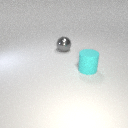
large cyan rubber cylinder to the right of large gray metal sphere